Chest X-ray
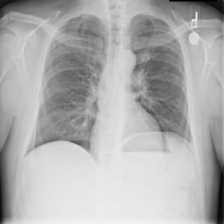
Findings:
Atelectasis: negative
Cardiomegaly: negative
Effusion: negative
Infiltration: negative
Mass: negative
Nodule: negative
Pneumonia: negative
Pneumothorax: negative
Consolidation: negative
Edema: negative
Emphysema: negative
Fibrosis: negative
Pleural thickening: negative
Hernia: negative